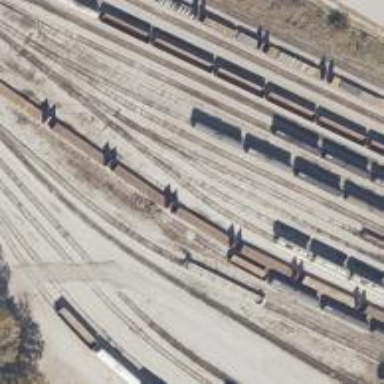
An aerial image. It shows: Railway yard.